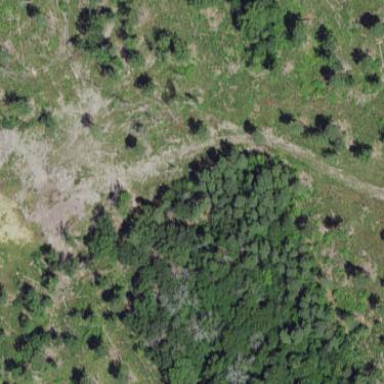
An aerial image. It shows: Mixed woodland with variety of leaf types and cycles.